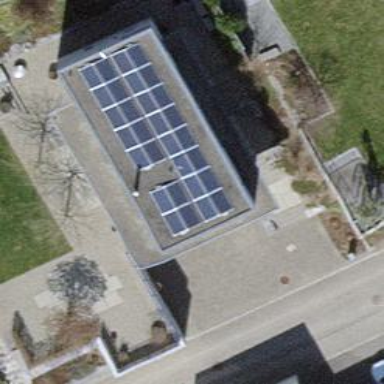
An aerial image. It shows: Solar power generator using photovoltaic method with solar photovoltaic panel types.